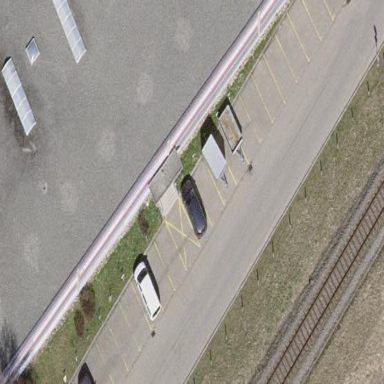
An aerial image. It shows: Parking lane with asphalt surface.